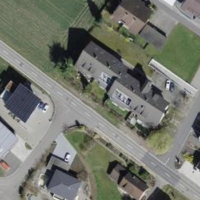
EUNIS habitat code: 55
Species observed at this site:
Aruncus dioicus